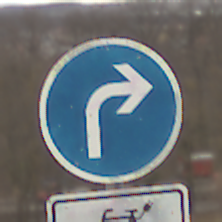
Verkehrszeichen: VorgeschriebeneFahrtrichtungRechts
Zusatzzeichen unten: EinspurigeFahrzeugeFrei4
Umgebung: Outdoor, Nature
Tageszeit: Midday
Wetter: Overcast
Licht: Natural
Jahreszeit: NotSpecified
Kontrast: LowContrast